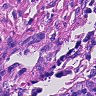
Metastatic tissue present: no